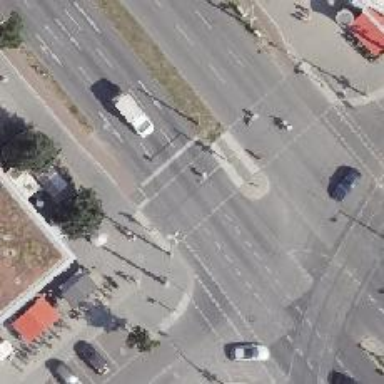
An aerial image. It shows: Road crossing with traffic signals.